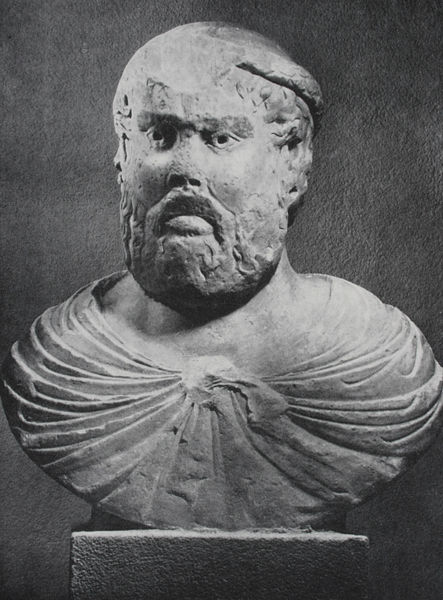
Titel: Die sogenannte Suessa-Büste (Taddeo da Suessa) - Skulptur für die Brückentoranlage von Capua
Standort: Capua
Institution: Museo Campano
Schlagwörter: kopf, mann, schatten, umhang, weiß, brust, grau, haar, hintergrund, holz, kleid, licht, marmor, mund, nase, ohr, schwarz, stirn, blick, tuch, alt, bart, schnurrbart, wand, augen, bärtig, falten, gesicht, knoten, sockel, stein, trauer, vollbart, bildnis, hals, portrait, porträt, schauen, figur, gewand, haare, mantel, augenbrauen, diadem, frontal, haarreif, lippen, locken, ohren, rechts, schulter, schultern, skulptur, statue, wangen, italien, alter mann, farbe, haarband, kaiser, falte, symmetrie, ernst, büste, finster, pupillen, faltenwurf, plastik, podest, steinmetz, nachdenklich, wange, augenbraue, foto, fotografie, photographie, antike, philosoph, links, drapiert, schwarzweiß, backenbart, herrscher, kranz, lorbeer, nasenlöcher, rom, photo, römer, kaputt, männlich, hellgrau, sandstein, antik, toga, griechisch, müde, griechenland, reif, herme, oberlippenbart, gips, grieche, prophet, unterlippe, fot, meister, römisch, bildhauer, sokrates, beschädigt, imperator, weingott, aristoteles, wulstig, platon, plato, capua, nasenhölen, photofraphie, bachhus, beschädigte stirn, philososph